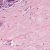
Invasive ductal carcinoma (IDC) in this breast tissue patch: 0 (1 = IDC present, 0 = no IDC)